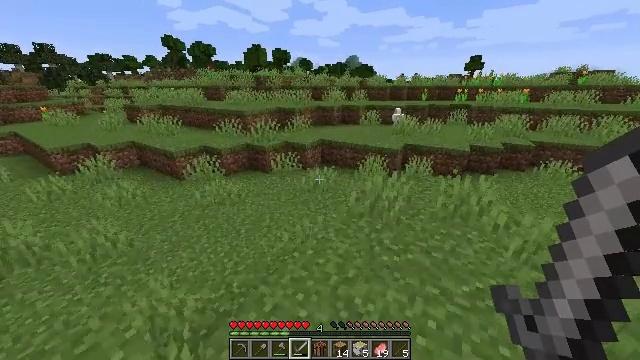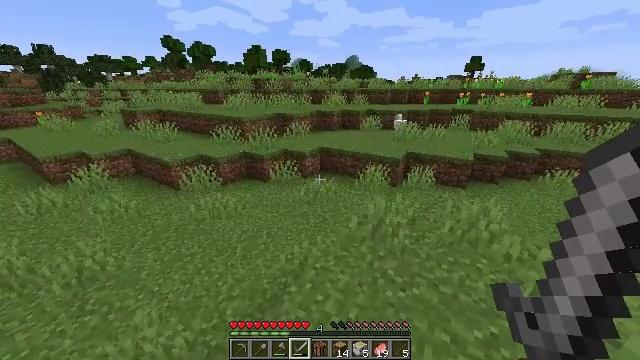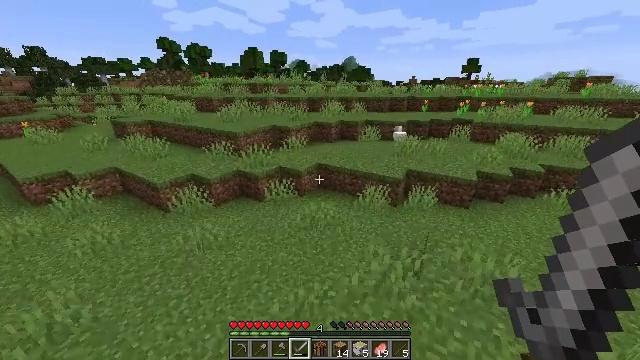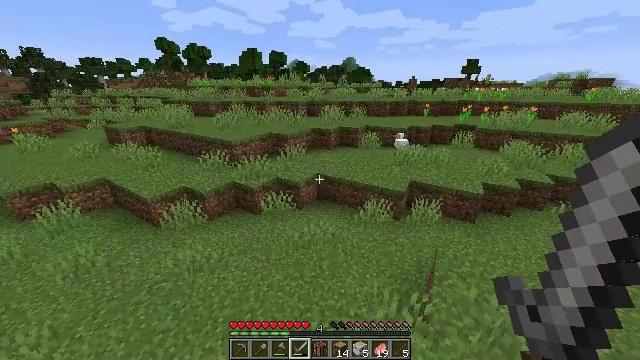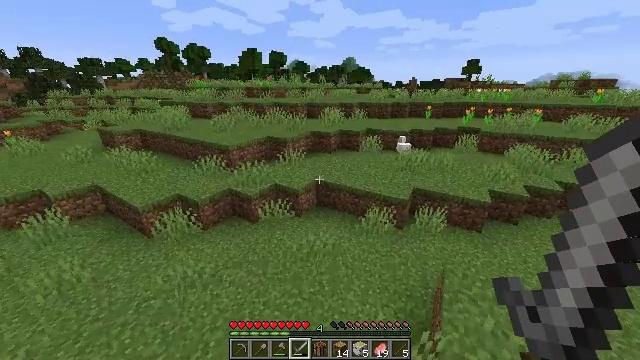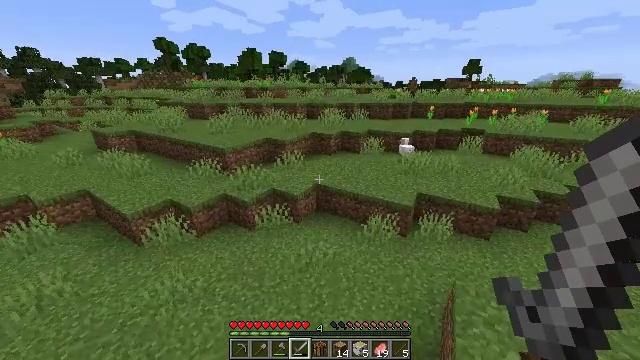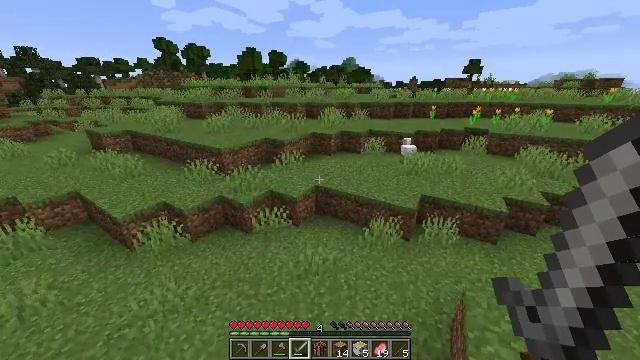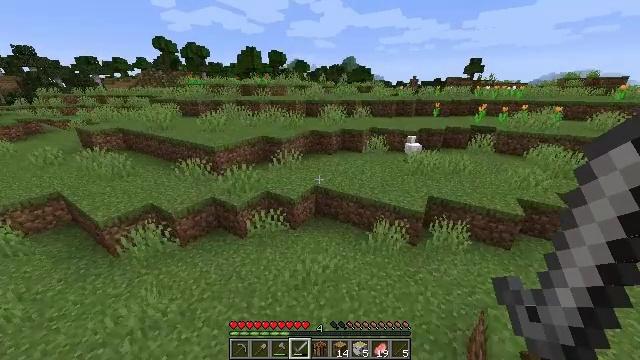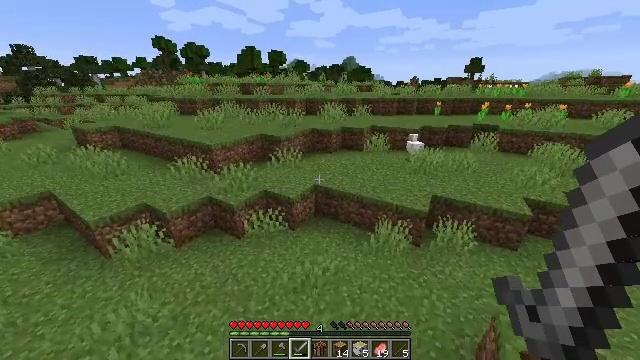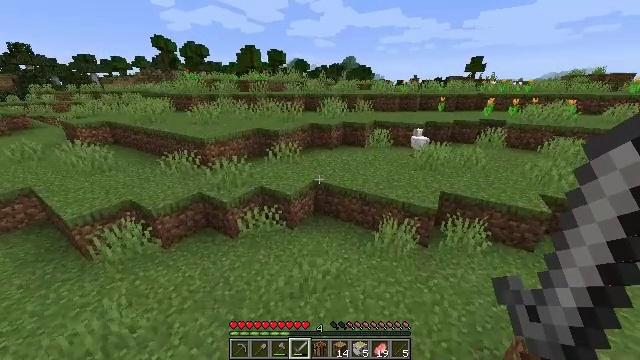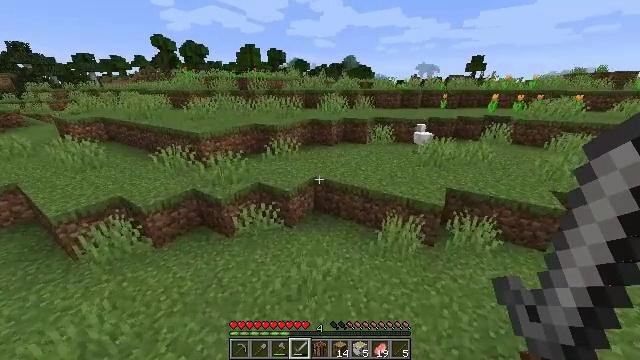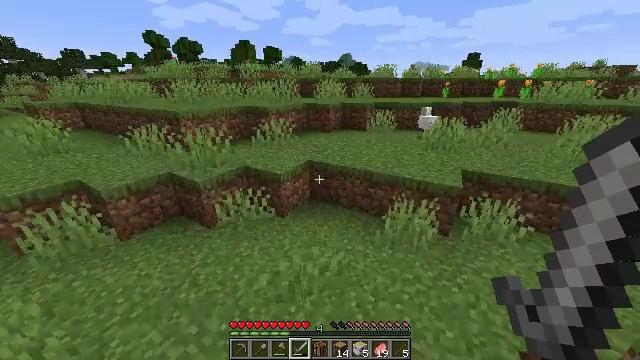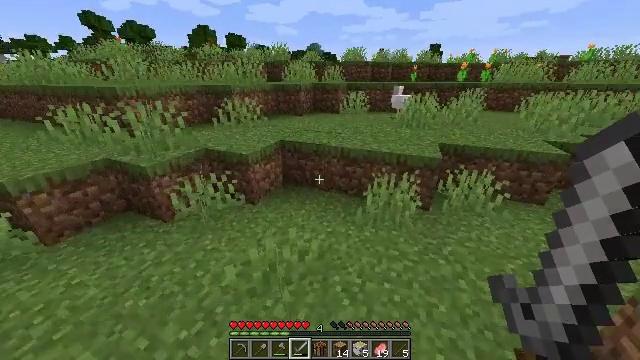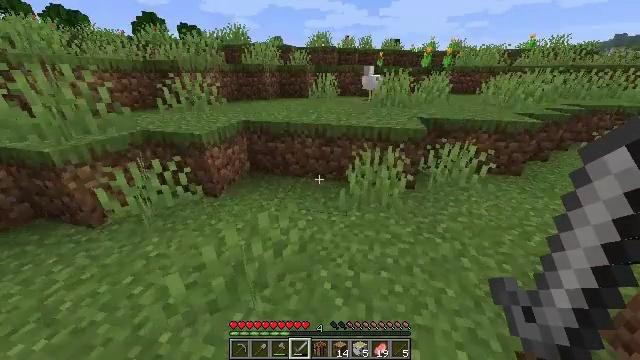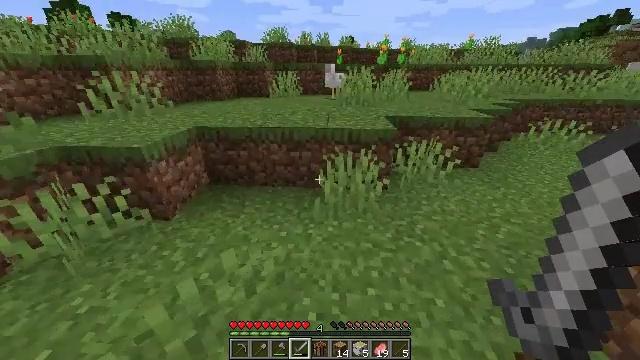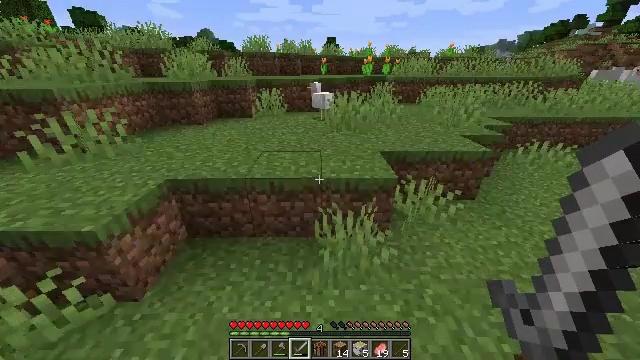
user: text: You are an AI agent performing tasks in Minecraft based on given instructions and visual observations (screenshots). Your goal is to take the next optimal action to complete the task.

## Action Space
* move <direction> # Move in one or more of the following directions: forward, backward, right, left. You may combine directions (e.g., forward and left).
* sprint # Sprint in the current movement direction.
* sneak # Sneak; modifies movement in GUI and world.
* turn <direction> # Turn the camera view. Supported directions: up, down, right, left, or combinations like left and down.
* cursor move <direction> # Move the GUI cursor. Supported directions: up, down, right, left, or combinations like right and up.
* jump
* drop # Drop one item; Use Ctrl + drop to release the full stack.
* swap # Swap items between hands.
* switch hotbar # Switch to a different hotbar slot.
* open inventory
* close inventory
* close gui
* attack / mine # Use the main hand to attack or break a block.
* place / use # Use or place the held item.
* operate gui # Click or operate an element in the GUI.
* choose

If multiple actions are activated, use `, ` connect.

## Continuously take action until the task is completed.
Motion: motion action
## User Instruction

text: Kill the chicken.
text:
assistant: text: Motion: move forward, sprint, jump
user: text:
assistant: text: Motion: move forward, sprint, jump
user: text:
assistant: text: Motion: move forward, sprint, jump
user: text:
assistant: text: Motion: move forward, sprint, jump
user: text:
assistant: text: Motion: move forward, sprint, jump
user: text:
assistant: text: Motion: move forward, sprint, jump
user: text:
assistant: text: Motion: move forward, sprint, jump
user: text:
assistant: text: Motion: move forward, sprint, jump
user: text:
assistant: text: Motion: move forward, sprint, jump
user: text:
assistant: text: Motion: move forward, sprint, jump
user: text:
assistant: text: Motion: move forward, sprint, jump
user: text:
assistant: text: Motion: move forward, sprint, turn right and down, jump
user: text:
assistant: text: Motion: move forward, sprint, turn right, jump
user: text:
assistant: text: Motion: move forward, sprint, turn right, jump
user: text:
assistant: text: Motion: move forward, sprint, turn right, jump
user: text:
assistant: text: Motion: move forward, sprint, jump
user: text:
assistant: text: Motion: move forward, sprint, jump
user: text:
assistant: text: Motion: move forward, sprint, jump
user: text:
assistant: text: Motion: move forward, sprint, jump
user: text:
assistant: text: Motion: move forward, sprint, jump
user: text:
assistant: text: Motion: move forward, sprint, jump
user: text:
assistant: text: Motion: move forward, sprint, jump
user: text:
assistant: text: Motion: move forward, sprint, jump
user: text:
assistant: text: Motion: move forward, sprint, jump
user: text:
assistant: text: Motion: move forward, sprint, jump
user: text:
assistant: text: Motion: move forward, sprint, jump
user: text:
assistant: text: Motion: move forward
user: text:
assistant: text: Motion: move forward
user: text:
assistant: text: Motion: move forward
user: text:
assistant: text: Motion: move forward, jump